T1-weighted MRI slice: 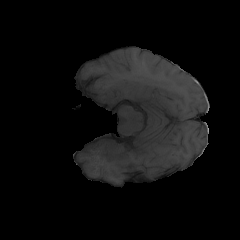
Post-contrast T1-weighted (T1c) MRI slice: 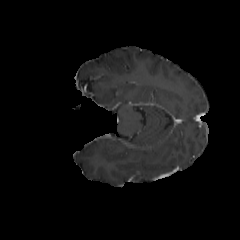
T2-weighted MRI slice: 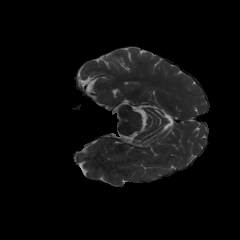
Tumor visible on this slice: no